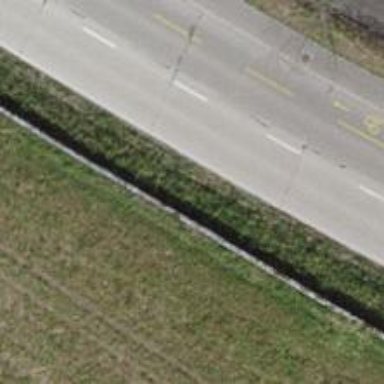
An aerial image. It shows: Compacted path road.